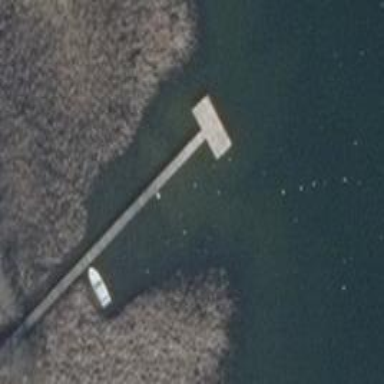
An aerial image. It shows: Man-made pier.